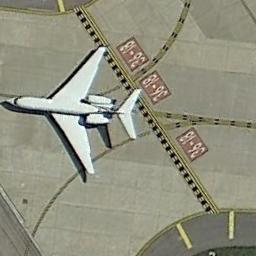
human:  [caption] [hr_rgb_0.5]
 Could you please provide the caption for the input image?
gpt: There is a white plane on the runway .

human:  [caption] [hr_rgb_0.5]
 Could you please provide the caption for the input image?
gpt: A white plane parked on the side of a yellow-black indicator line .

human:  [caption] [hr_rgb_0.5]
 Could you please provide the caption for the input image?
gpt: A plane parked on the open area while some red marks with numbers and yellow flag lines behind it .

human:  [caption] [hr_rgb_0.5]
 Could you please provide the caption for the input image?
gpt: An airplane was parked  on the airport and there are red numbers and yellow dashes on the ground .

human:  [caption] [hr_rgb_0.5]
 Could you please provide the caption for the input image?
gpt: One plane is on the ground next to the digital land .